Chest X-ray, AP view. Patient: 58 years old, sex M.
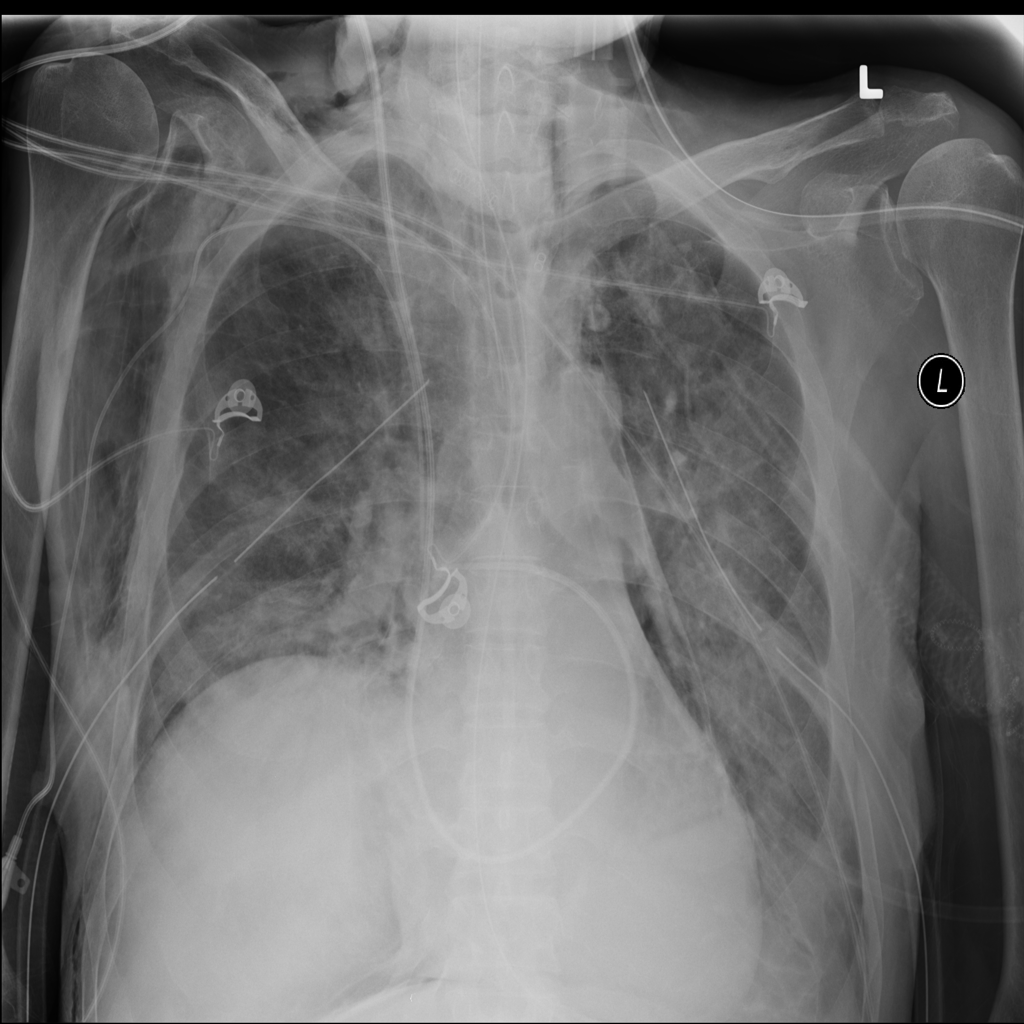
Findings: Pneumothorax